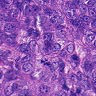
Metastatic tissue present: yes